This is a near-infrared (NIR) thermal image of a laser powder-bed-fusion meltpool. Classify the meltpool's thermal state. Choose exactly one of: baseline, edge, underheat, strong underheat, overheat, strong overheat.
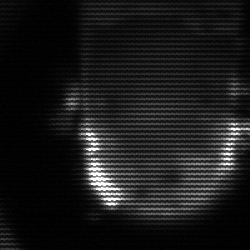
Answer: baseline